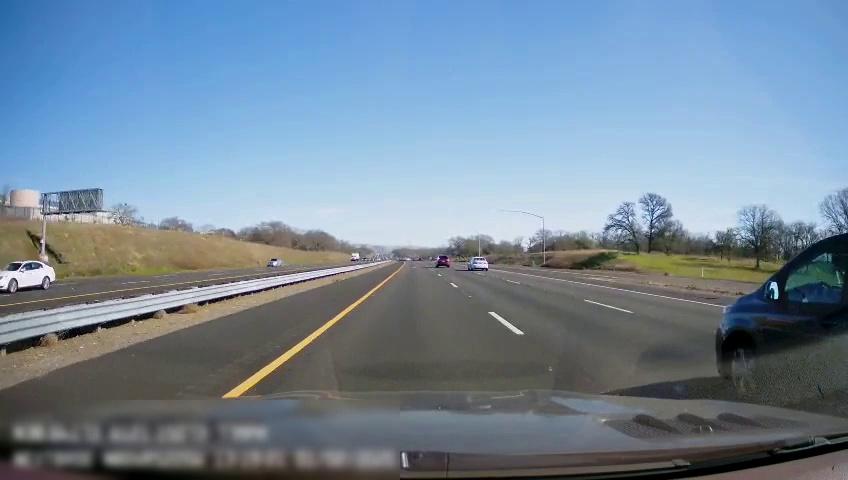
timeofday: Day
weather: Sunny
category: Drivable Space
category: Drivable Space
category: Vehicles | Car
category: Vehicles | Car
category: Vehicles | Truck
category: Vehicles | SUV
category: Vehicles | Car
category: Vehicles | Car
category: Lanes | Opposite Lane
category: Lanes | Opposite Lane
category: Lanes | Current Lane
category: Lanes | Current Lane
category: Lanes | Alternate Lane
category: Lanes | Alternate Lane